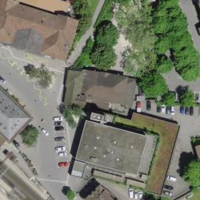
EUNIS habitat code: 54
Species observed at this site:
Phoenicurus ochruros